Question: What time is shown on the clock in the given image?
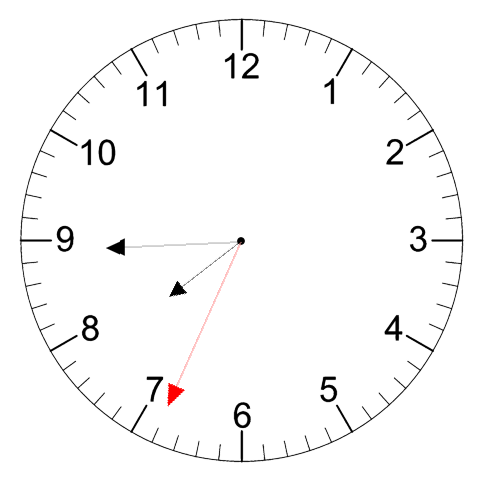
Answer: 07:44:34